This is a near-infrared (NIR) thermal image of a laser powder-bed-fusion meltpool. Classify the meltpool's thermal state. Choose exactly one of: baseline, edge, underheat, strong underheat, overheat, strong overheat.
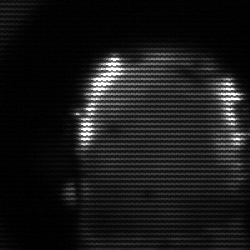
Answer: baseline